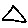
Label: triangle